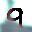
Label: 9